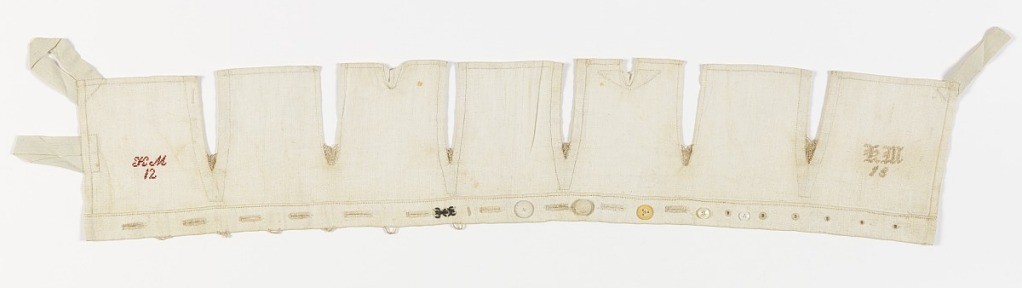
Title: Sewing sampler
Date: early 19th century
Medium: cotton Technique: sewn and embroidered on plain weave foundation
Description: A long piece of handwoven cotton stitched with buttons, button loops, buttonholes,  hemming, tabs, hooks and eyes, and lace fillings. KM12 is embroidered in red cross stitch at one end and KM18  in knot stitch at the other, possibly dating the piece to 1812.